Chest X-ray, AP view. Patient: 58 years old, sex F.
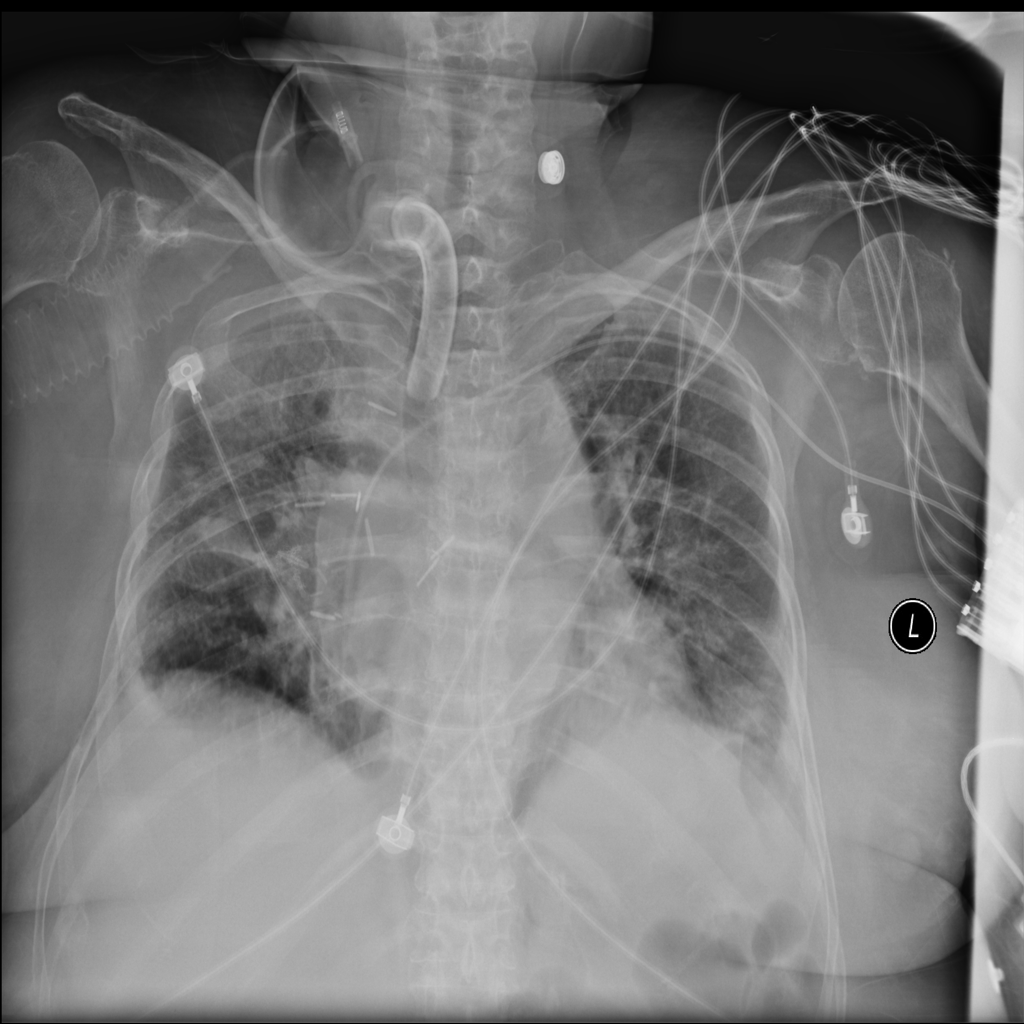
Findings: Consolidation, Infiltration